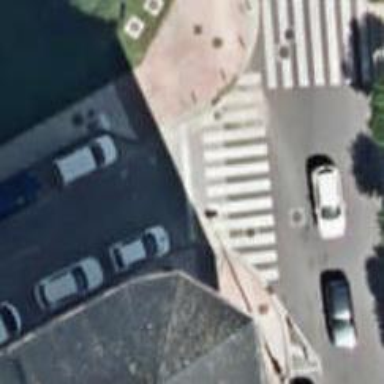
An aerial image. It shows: Uncontrolled crossing on the road.